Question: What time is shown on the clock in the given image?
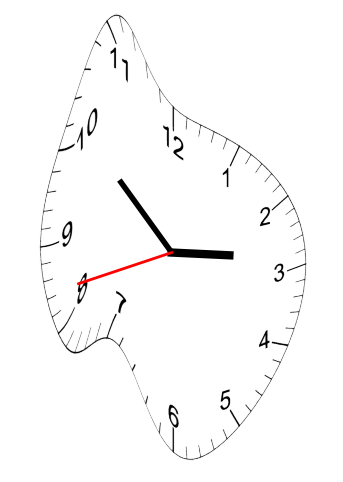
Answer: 02:51:42